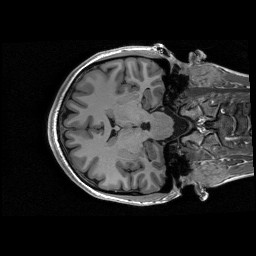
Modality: T1w
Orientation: axial